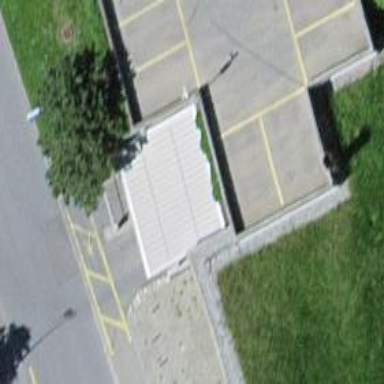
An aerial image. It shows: Entrance to multi-storey parking facility.